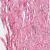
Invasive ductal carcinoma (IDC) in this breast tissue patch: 0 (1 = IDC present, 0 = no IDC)